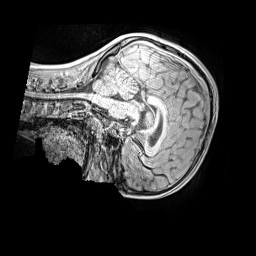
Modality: MP2RAGE
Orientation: sagittal
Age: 10
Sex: female
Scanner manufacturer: siemens
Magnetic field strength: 3 T
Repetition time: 4 s
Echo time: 0.00299 s